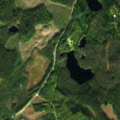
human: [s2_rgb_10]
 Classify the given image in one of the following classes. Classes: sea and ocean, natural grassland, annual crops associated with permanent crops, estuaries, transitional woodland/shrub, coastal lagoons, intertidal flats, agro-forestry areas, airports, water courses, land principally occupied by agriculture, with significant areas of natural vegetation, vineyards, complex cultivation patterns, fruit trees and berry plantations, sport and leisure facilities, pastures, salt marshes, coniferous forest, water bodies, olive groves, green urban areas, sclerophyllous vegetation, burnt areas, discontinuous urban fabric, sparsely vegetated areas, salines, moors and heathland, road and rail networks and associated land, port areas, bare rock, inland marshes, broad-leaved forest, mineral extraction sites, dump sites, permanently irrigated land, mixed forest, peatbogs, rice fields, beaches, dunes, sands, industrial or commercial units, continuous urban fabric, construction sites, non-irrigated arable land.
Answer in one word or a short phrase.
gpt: coniferous forest, mixed forest, transitional woodland/shrub